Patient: sex M, age 36
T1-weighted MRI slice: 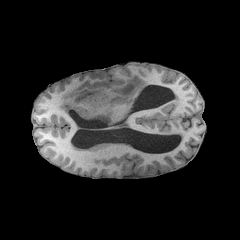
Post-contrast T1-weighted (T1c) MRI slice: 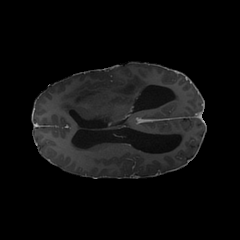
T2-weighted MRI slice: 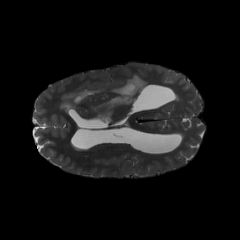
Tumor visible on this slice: yes
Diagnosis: Astrocytoma, IDH-mutant
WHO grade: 4